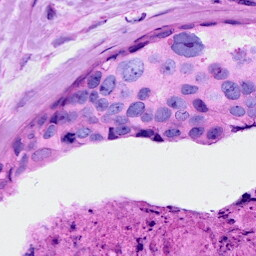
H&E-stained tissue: Breast